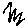
Label: zigzag